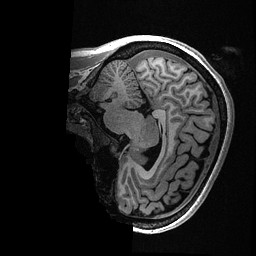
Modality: T1w
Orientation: sagittal
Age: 37
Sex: female
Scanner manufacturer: ge
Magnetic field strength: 3 T
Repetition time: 0.006952 s
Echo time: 0.00292 s